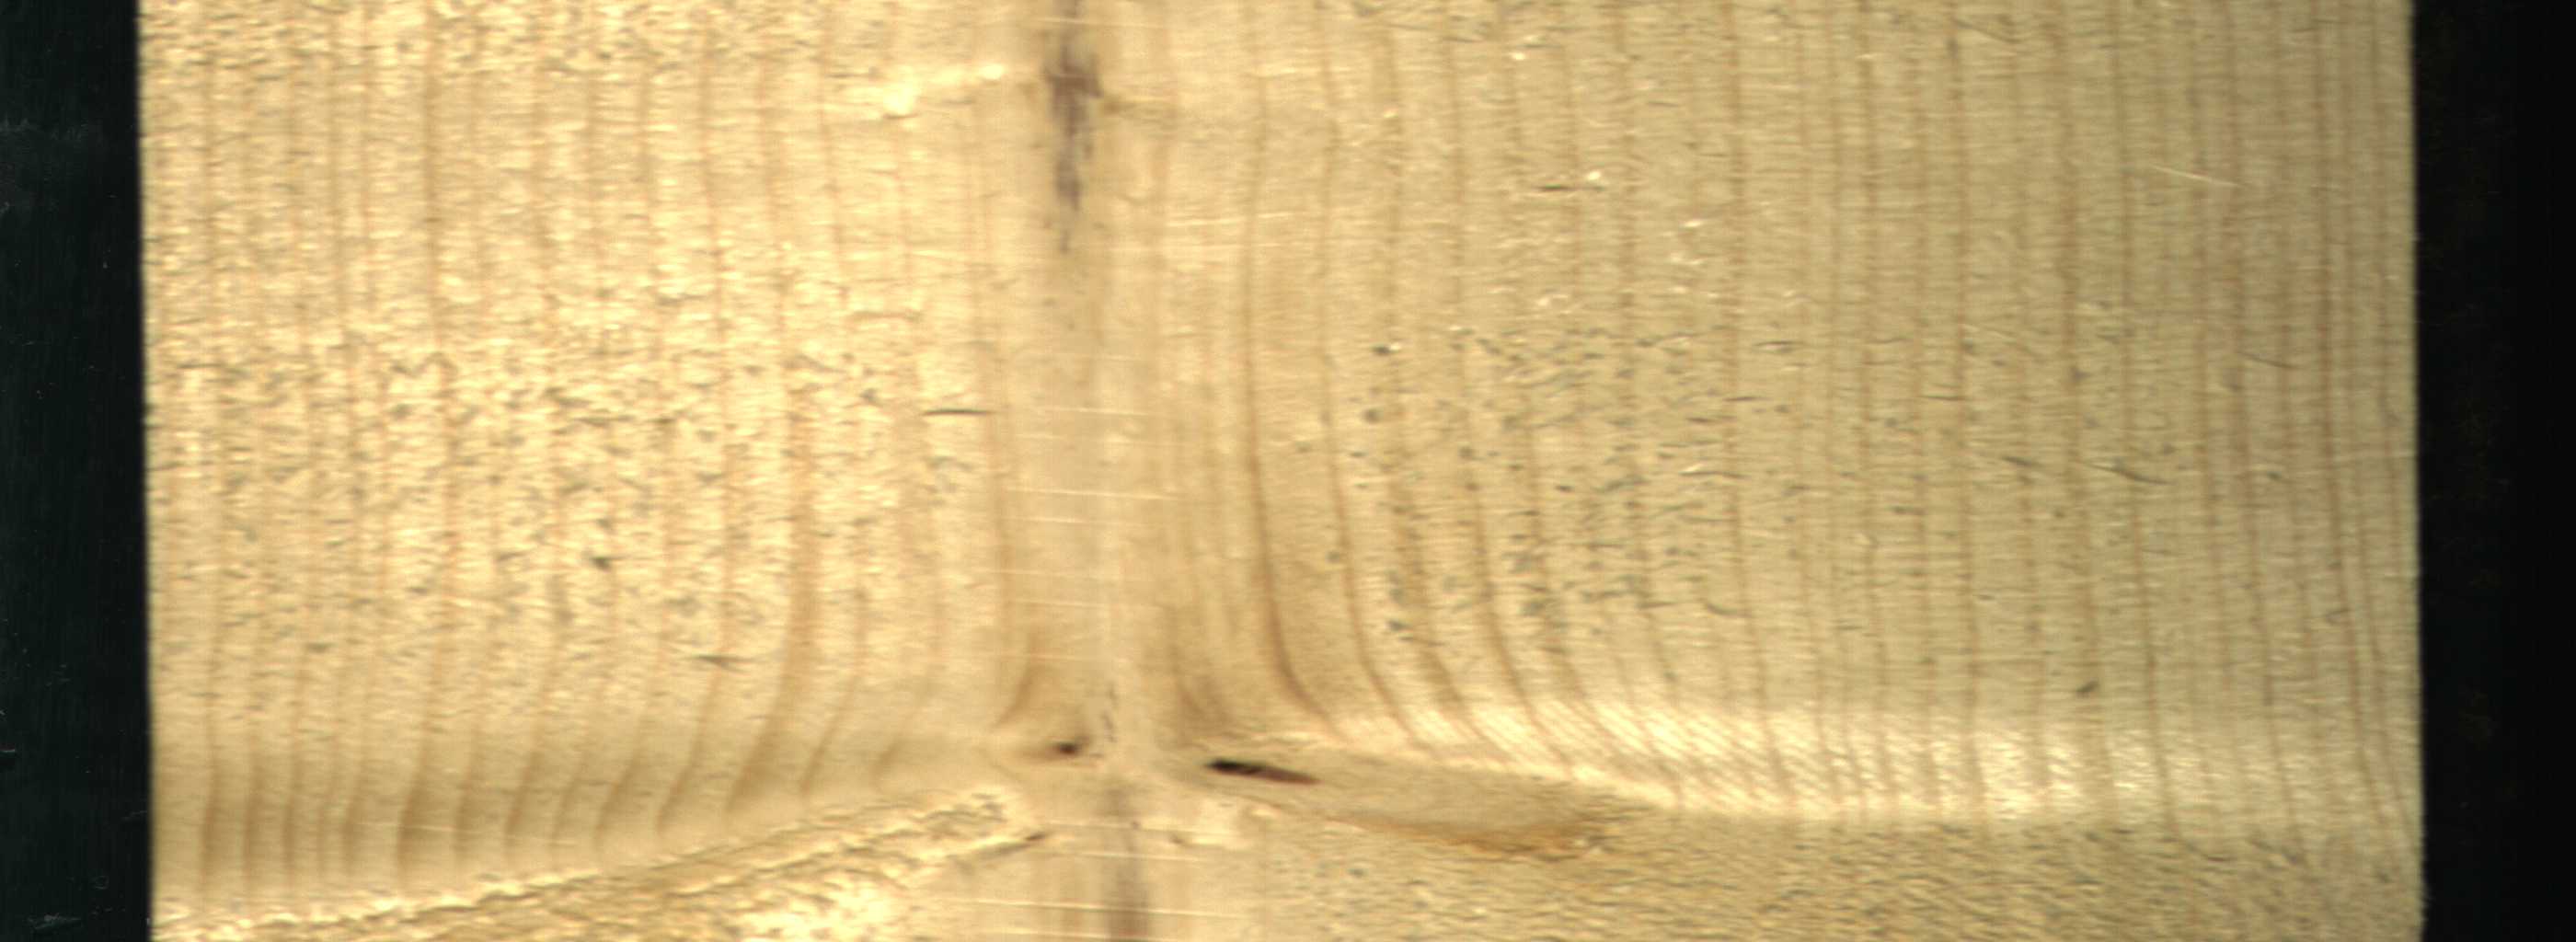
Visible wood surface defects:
Dead_Knot